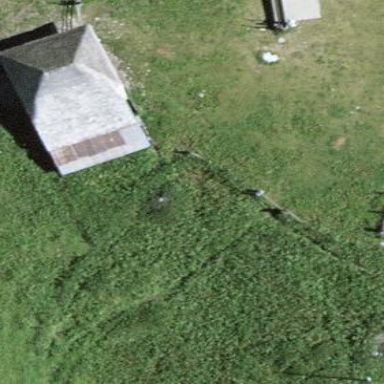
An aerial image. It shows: Rural barn.